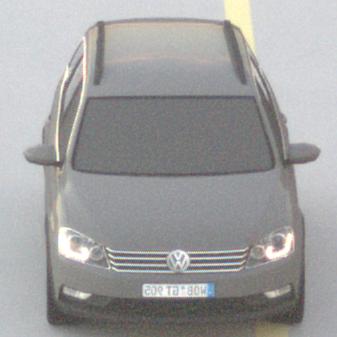
Make: VW
Model: Passat Alltrack 1.8 TSI
Detailed model: Passat (B7) Alltrack
Model produced from: 2012/03
Model produced until: 2013/06
Doors: 5
Color: gray
Road condition: dry road
Daytime: sunrise or sunset
Contrast: low contrast